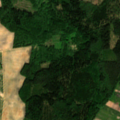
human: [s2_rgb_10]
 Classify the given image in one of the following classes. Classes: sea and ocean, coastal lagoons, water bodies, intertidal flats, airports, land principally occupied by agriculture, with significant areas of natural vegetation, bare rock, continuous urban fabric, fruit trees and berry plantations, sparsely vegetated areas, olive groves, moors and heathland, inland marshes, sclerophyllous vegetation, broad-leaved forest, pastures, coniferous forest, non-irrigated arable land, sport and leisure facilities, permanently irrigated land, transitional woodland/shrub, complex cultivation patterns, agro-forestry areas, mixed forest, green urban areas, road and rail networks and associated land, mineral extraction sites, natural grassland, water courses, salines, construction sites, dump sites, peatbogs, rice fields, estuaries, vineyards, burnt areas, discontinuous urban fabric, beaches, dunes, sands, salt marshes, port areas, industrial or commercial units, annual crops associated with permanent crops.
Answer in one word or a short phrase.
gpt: non-irrigated arable land, broad-leaved forest, coniferous forest, mixed forest